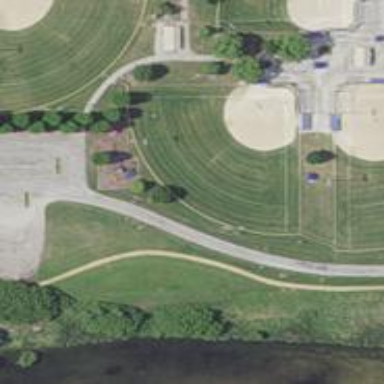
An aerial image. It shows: Softball pitch for leisure sports.